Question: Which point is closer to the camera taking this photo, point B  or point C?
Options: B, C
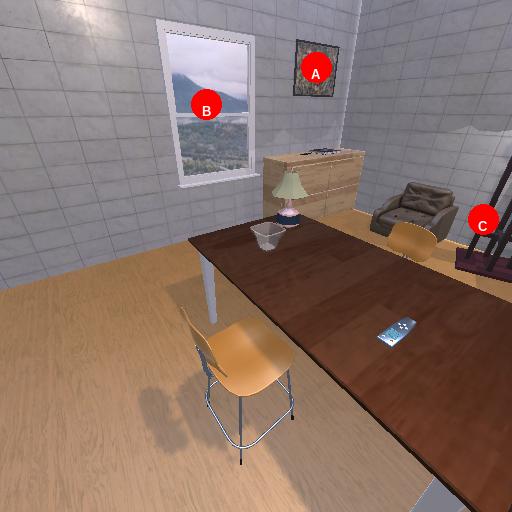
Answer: B